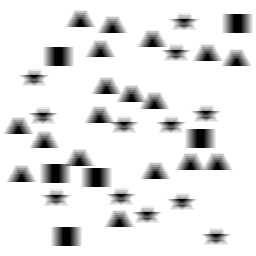
Squares: 6
Triangles: 18
Stars: 12
Total shapes: 36